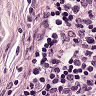
Metastatic tissue present: no